Field crop: maize
Growth stage: 1
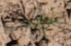
Species: lolium